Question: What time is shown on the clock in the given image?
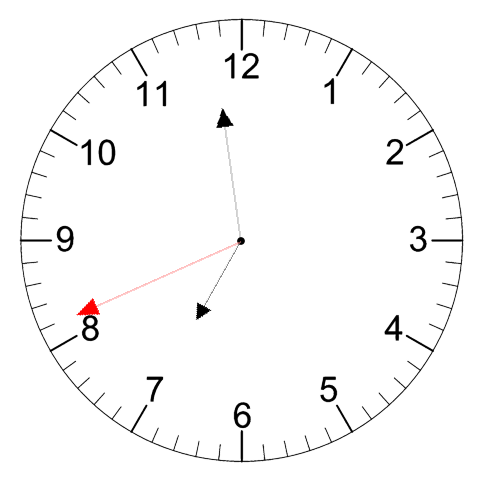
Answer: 06:58:41